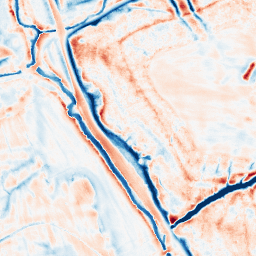
Category: edge_preserving
Decomposition family: bilateral
Decomposition parameters: d: 21
sigma_color: 25
sigma_space: 75
Upsampling method: quintic
Upsampling parameters: scale: 4
Upsampling scale: 4